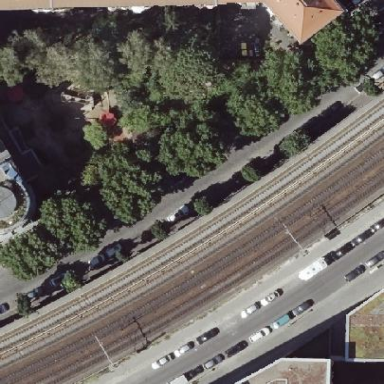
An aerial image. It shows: Viaduct building with flat roof.